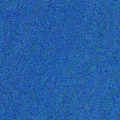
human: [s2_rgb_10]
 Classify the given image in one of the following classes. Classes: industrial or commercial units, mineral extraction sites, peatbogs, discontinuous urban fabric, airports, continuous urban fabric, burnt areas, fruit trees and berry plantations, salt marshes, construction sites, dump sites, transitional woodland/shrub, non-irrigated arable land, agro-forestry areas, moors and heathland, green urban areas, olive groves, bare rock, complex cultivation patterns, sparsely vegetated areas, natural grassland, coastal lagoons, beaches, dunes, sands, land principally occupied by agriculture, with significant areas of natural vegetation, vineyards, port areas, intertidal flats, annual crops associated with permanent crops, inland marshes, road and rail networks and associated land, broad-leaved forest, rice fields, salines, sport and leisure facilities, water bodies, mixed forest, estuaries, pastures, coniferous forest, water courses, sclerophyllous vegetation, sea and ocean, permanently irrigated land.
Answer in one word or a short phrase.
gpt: sea and ocean